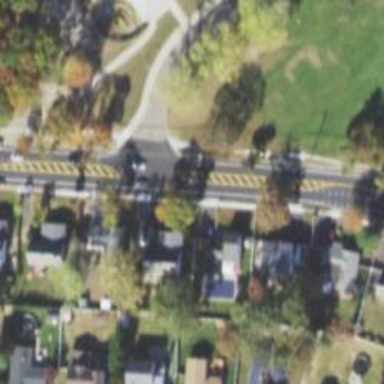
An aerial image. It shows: Unmarked road crossing.